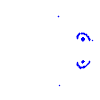
Particle: proton